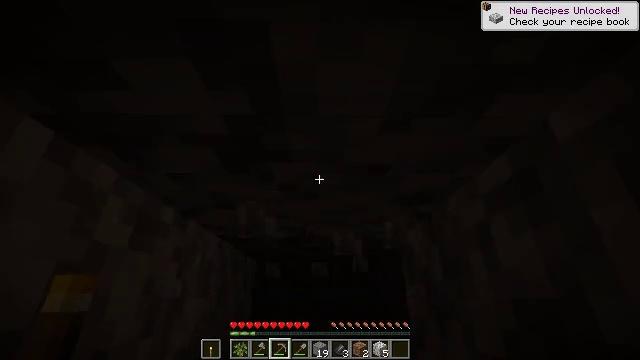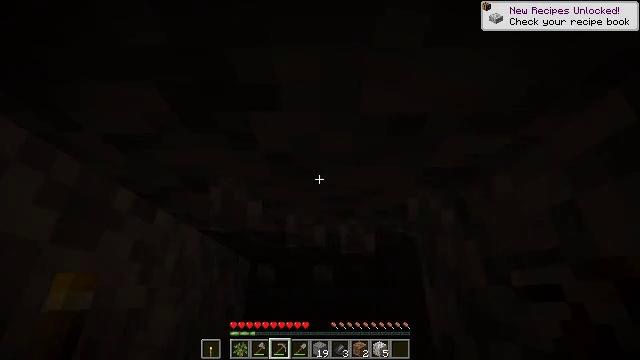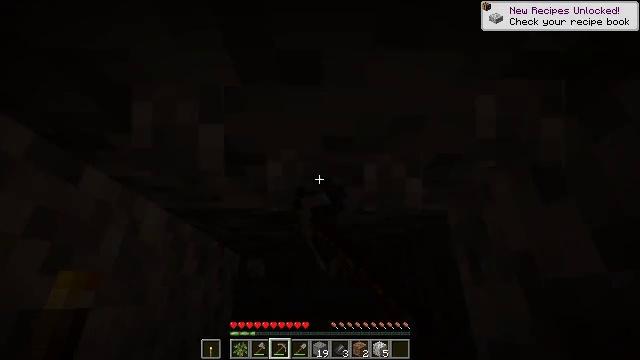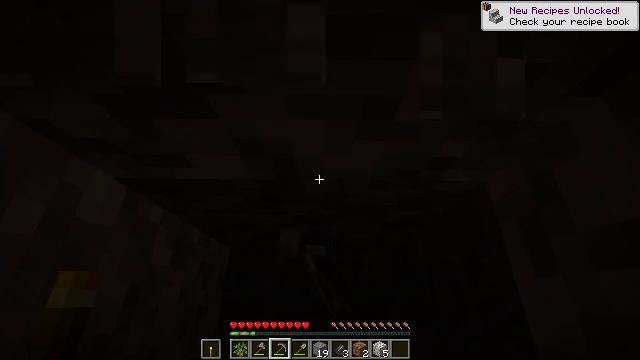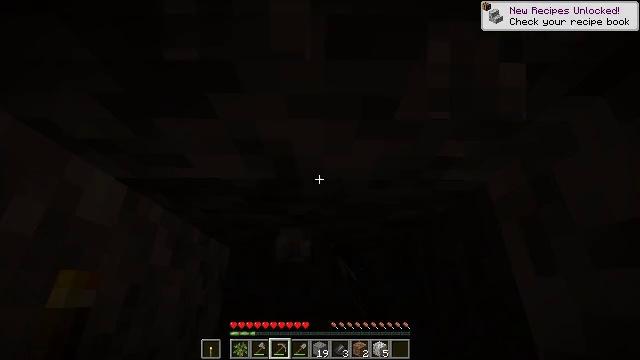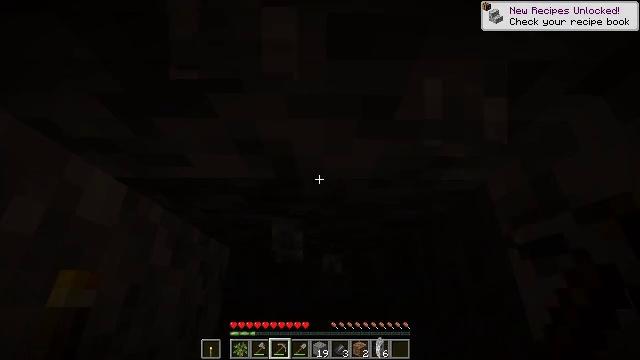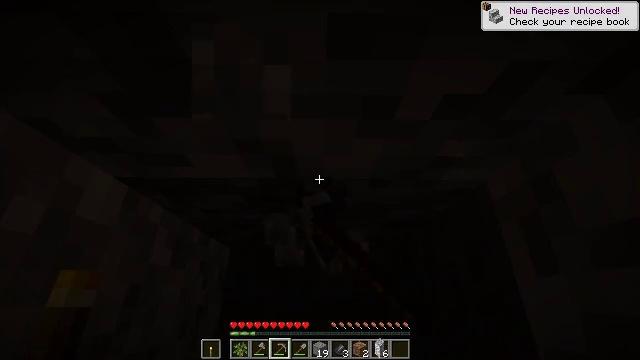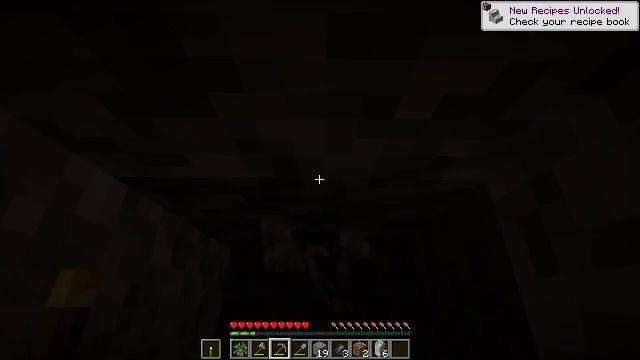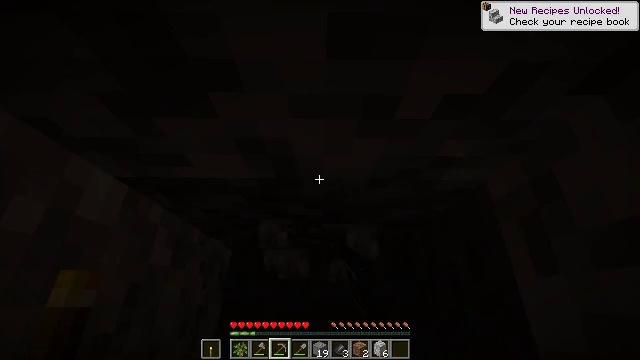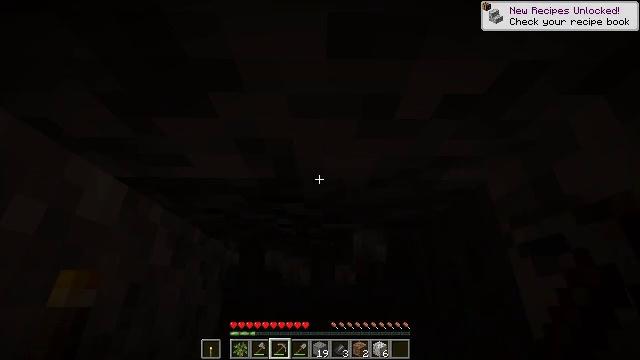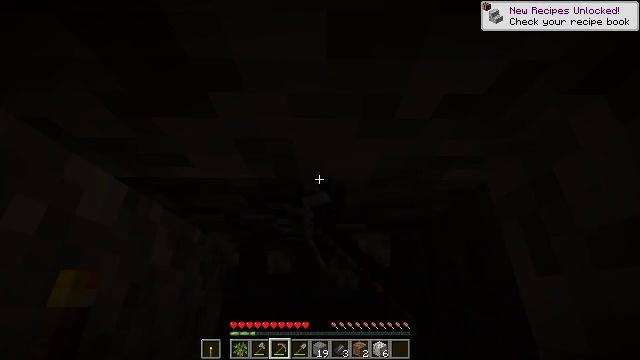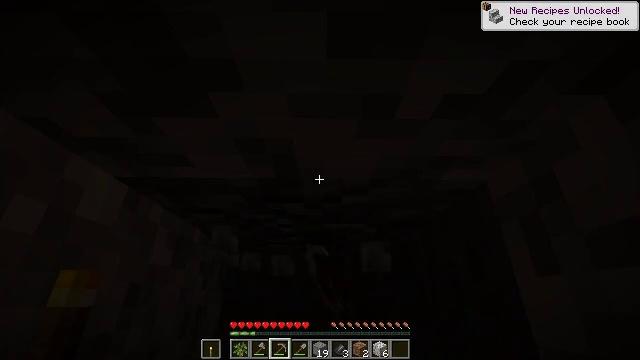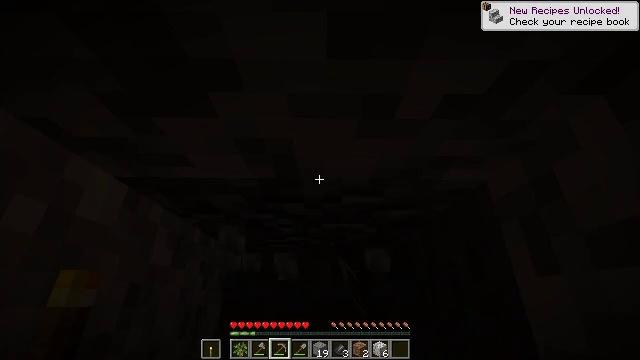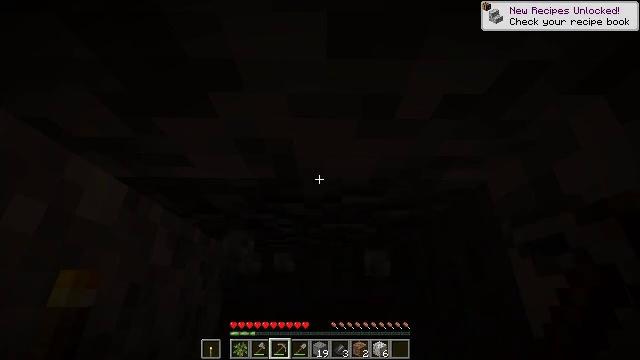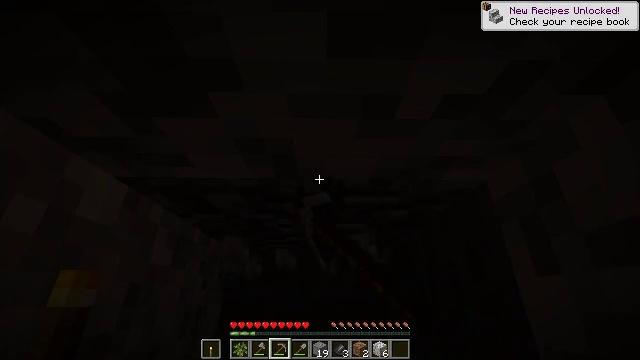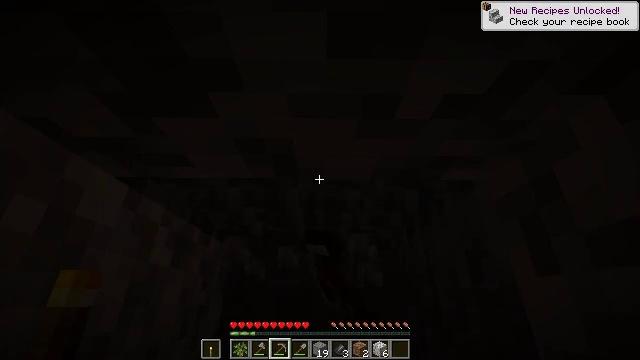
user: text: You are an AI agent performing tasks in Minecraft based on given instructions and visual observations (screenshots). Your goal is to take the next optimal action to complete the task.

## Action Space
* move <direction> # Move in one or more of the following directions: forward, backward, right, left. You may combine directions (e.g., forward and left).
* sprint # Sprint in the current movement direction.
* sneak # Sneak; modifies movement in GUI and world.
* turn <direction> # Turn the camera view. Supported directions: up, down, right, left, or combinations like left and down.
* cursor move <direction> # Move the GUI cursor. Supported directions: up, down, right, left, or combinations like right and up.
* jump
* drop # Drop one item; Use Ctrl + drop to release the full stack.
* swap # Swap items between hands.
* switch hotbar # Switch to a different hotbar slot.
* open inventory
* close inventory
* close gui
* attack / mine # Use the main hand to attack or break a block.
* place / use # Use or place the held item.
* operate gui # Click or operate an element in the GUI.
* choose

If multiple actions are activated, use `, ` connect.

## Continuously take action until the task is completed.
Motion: motion action
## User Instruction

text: Gather stone by using a pickaxe.
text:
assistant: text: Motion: move forward, attack / mine
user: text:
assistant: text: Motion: attack / mine
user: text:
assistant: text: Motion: attack / mine
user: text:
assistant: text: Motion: attack / mine
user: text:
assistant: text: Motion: attack / mine
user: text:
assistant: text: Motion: attack / mine
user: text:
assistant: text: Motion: attack / mine
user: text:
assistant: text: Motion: attack / mine
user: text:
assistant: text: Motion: attack / mine
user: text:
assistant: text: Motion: attack / mine
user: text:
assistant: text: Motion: attack / mine
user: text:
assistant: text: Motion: attack / mine
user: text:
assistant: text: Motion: attack / mine
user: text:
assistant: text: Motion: attack / mine
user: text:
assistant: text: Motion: attack / mine
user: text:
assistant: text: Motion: attack / mine
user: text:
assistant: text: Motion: attack / mine
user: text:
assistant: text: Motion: attack / mine
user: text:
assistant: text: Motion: attack / mine
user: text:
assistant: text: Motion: attack / mine
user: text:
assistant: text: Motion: attack / mine
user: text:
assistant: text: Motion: attack / mine
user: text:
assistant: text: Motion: attack / mine
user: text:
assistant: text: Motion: attack / mine
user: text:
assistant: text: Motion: attack / mine
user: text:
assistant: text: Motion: attack / mine
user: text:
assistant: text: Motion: attack / mine
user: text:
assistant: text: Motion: attack / mine
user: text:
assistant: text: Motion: attack / mine
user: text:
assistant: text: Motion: attack / mine